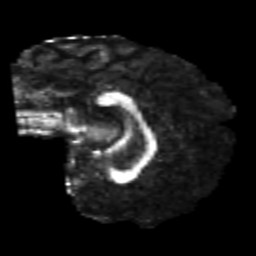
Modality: FA
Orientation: sagittal
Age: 23
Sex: female
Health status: healthy
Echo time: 0.074 s